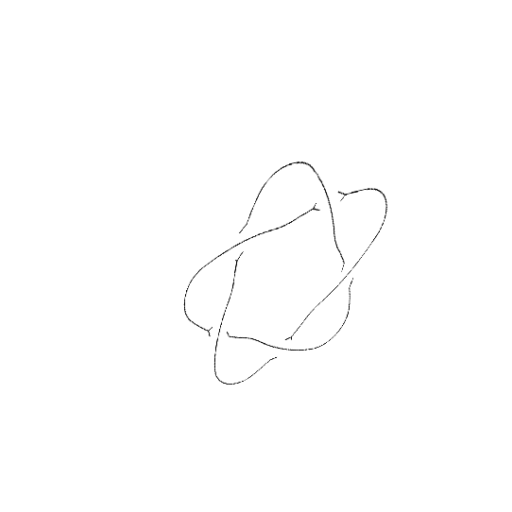
Crossing number: 5